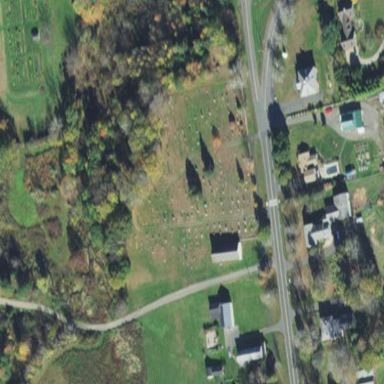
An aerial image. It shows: Cemetery.